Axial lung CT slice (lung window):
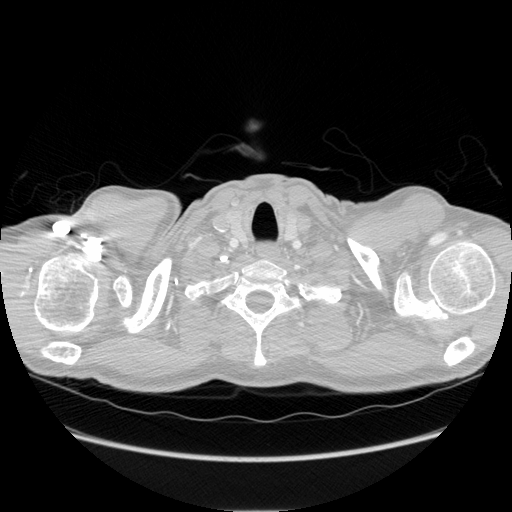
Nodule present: no